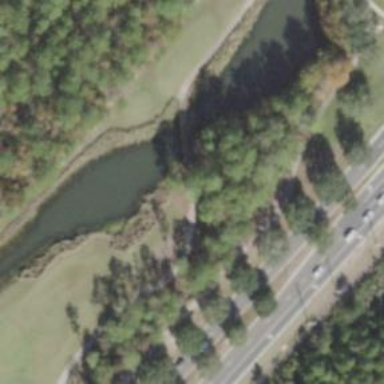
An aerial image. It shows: Service road that includes bridge over golf cart path.